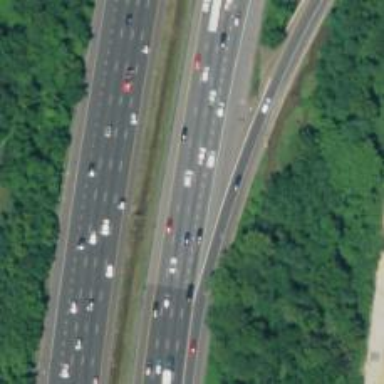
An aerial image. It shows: Motorway.